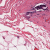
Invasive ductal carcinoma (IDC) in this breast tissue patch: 1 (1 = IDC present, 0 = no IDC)